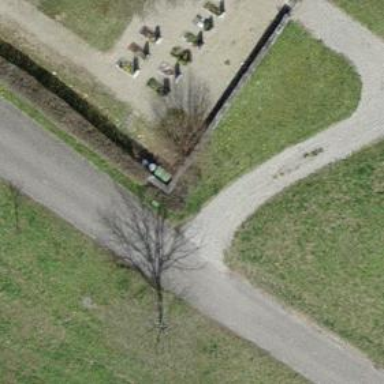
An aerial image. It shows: Hedge acting as barrier.